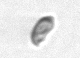
Label: Cryptophyta